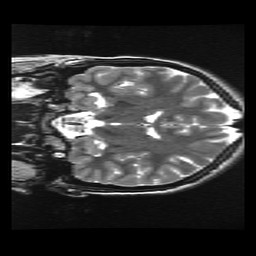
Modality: T2w
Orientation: coronal
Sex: female
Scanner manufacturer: ge
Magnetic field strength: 3 T
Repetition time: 5 s
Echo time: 0.1015 s